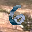
Label: 6